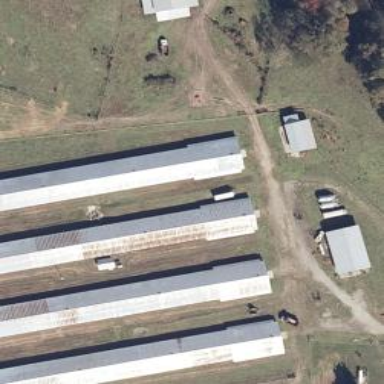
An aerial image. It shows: Farmyard area.